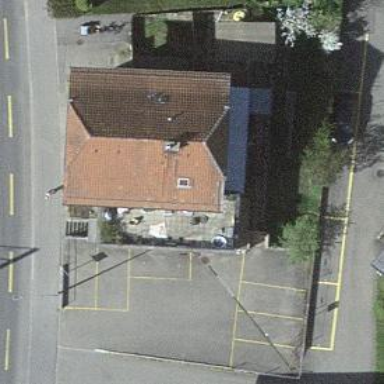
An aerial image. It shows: Simple and straightforward house.